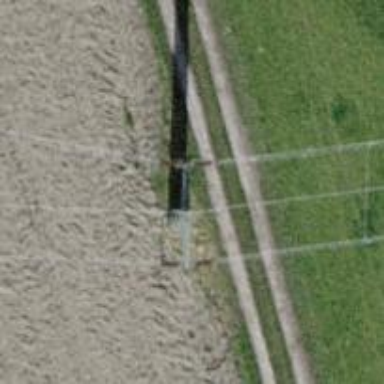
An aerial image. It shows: Power line is depicted.